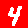
Digit: 4